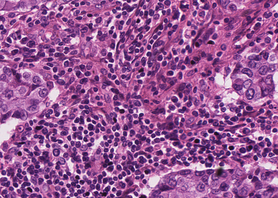
Tumor epithelial tissue: yes
Tumor-associated stroma tissue: yes
Normal tissue: no